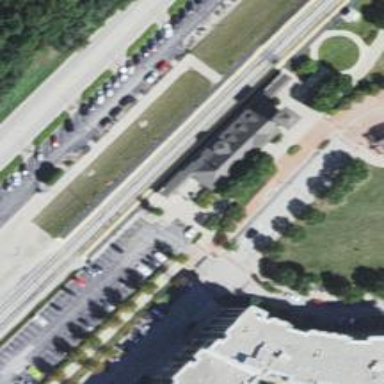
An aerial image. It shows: Train station building.